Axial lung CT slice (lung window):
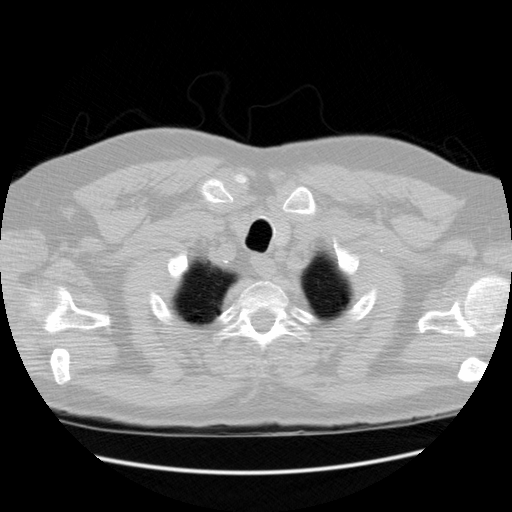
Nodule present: no